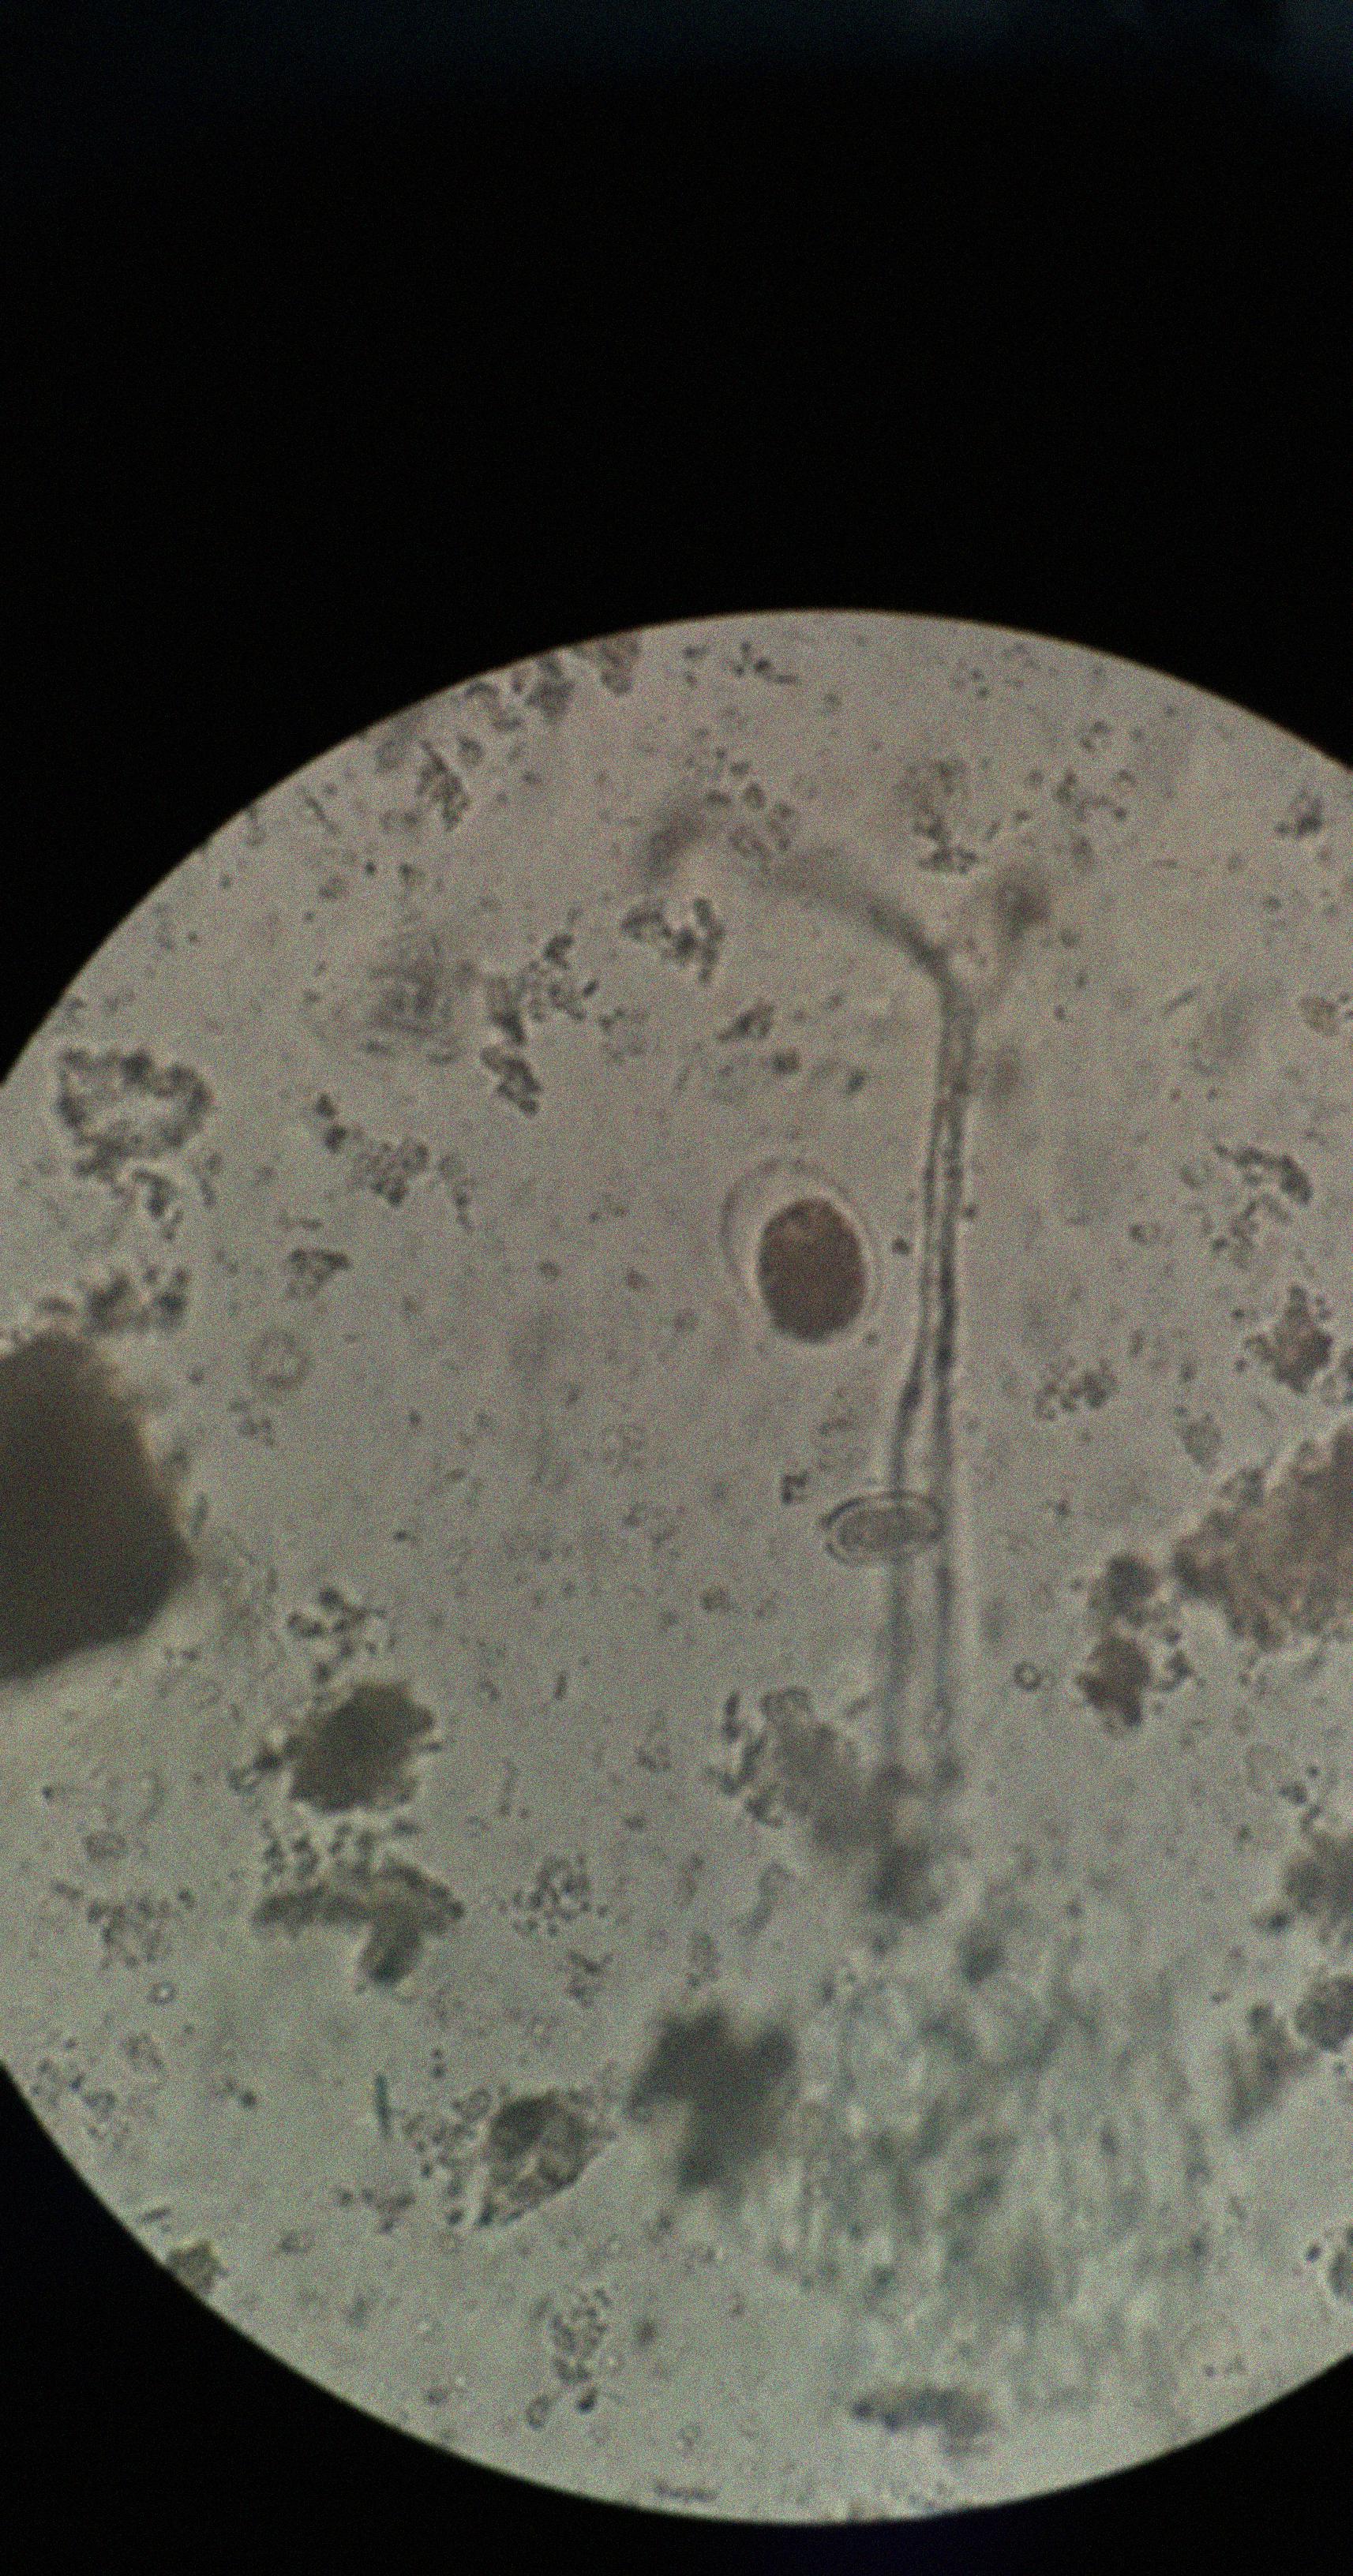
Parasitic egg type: Capillaria philippinensis